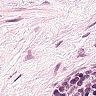
Metastatic tissue present: no